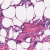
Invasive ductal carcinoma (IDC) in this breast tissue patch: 0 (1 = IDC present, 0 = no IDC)